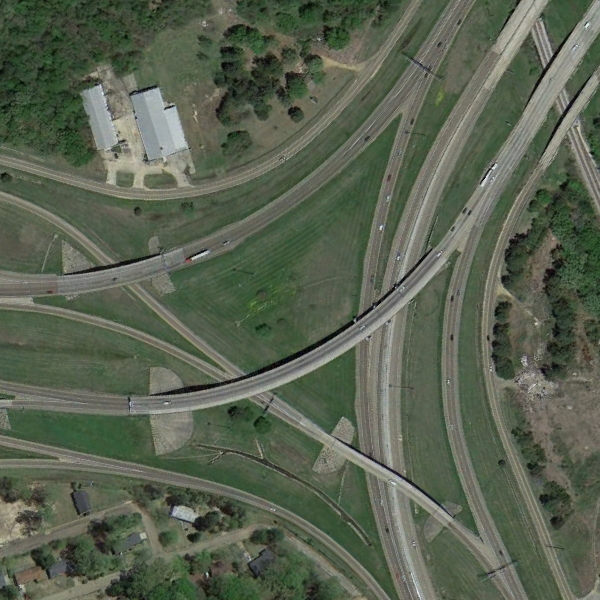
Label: Viaduct